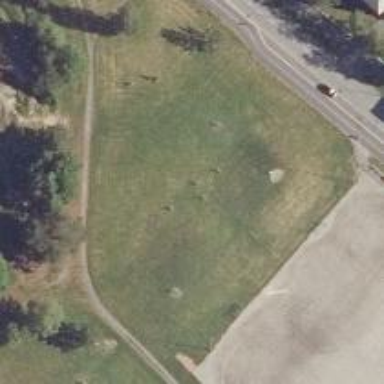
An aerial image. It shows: Disc golf hole.